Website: crate-barrel
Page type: stored-credit-cards
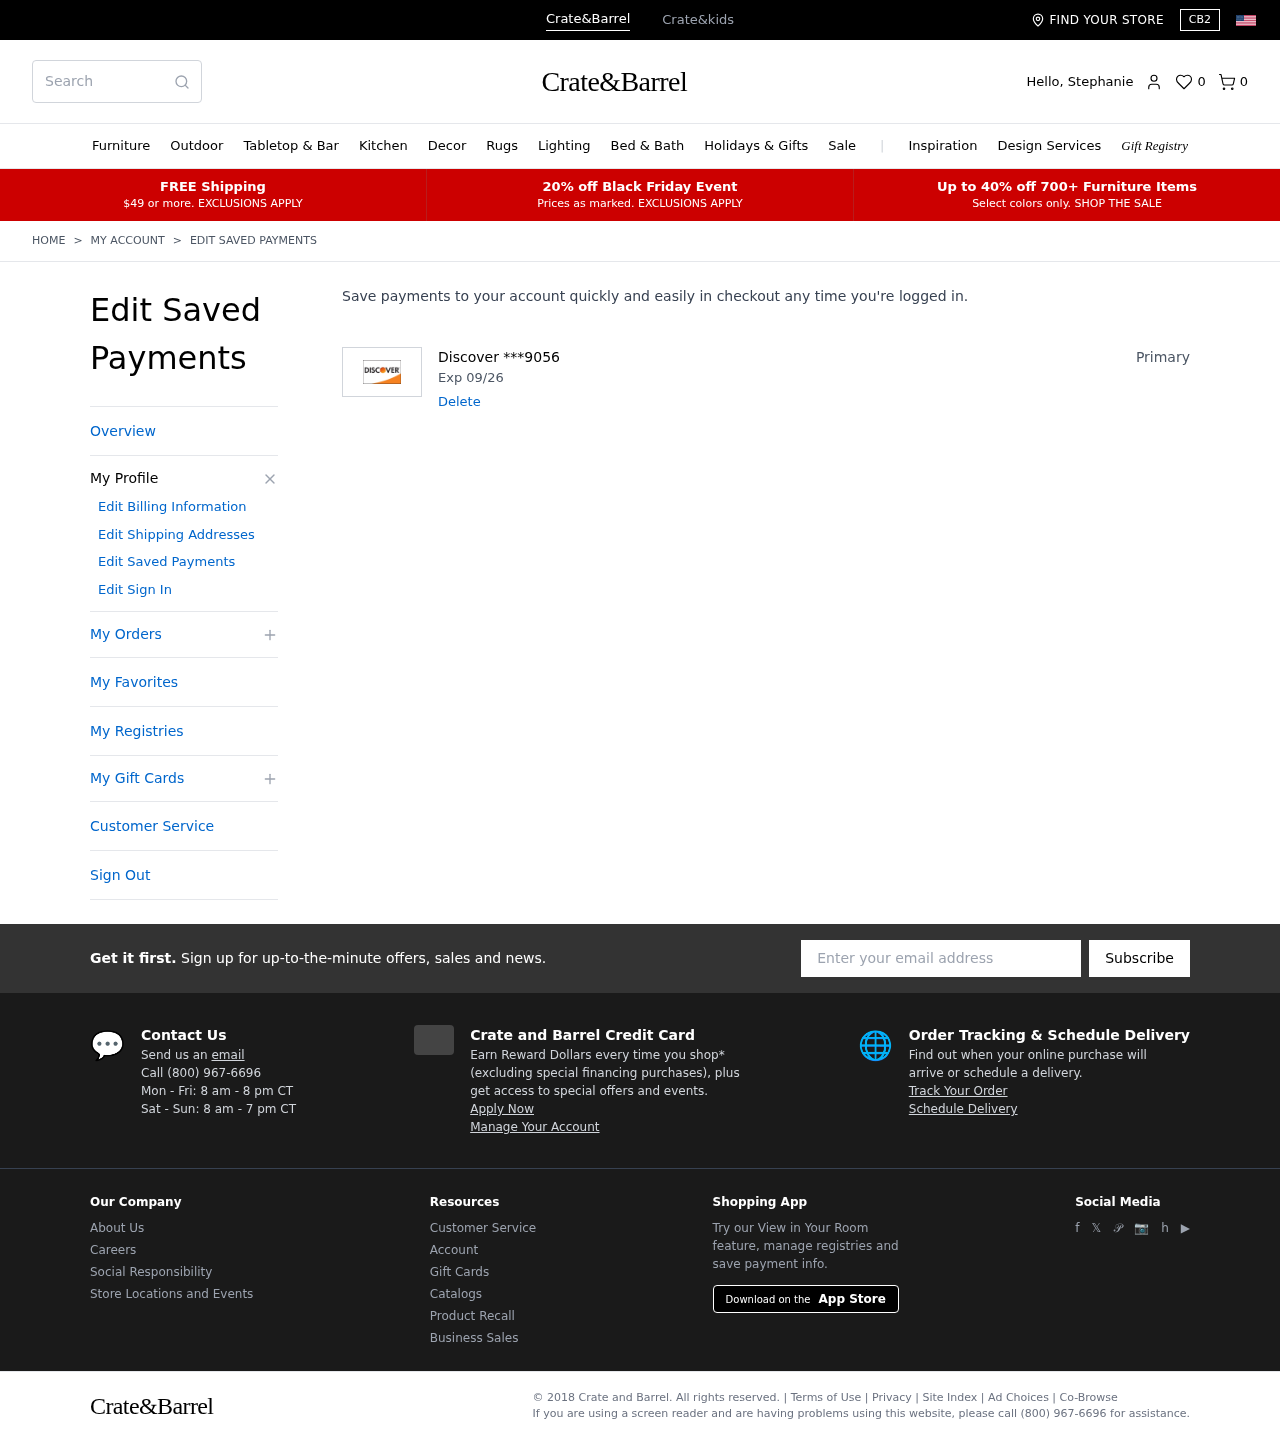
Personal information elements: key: PII_CARD_EXPIRY
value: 09/26
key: PII_CARD_LAST4
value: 9056
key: PII_CARD_TYPE
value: Discover
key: PII_FIRSTNAME
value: Stephanie
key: PII_EMAIL
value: stephanie_luna@gmail.com
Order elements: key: ORDER_NUM_ITEMS
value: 0
Search elements: key: HEADER_SEARCH
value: Search
Other elements: key: FAVORITES_COUNT
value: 0